Question: I'm trying to put an input, a button and a select in the same line using bootstrap/css, but the , depending on its content size, is going to the next line, as follow. What can I do?

Here is the part of the HTML:
'''
<div class="form-inline">
<div class="form-group">
<div class="input-group">
<input type="text" class="form-control" v-model="ClienteBusca.value" placeholder="Buscar cliente">
<span class="input-group-btn">
<button type="button" v-on:click.prevent="buscarCliente" class="btn btn-primary">Buscar</button>
</span>
</div>
</div>
<div class="form-group">
<select class="form-control" id="selectedCliente">
<option v-for="cliente in Clientes" v-bind:value="cliente">{{cliente.nome}}</option>
</select>
</div>
</div>
'''
Also, here is the demo: <URL>
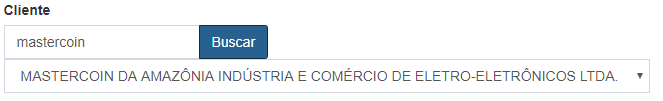
Answer: Problem with 'form-inline' is that it's applying 'width:auto;' on the select and as in your scenario content is large and enough space is not available in the first line so it's starting from the new line. Instead of using form-inline you can restructure your markup like that:
'''
<form>
<div class="row">
<div class="col-sm-4">
<div class="form-group">
<div class="input-group">
<input type="text" class="form-control" placeholder="Buscar cliente">
<span class="input-group-btn">
<button type="button" class="btn btn-primary">Buscar</button>
</span>
</div>
</div>
</div>
<div class="col-sm-8">
<div class="form-group">
<select class="form-control" id="selectedCliente">
<option>test test test test test test test test test test test test test test test
test test test test test test test test test test test test test test test
test test test test test test test test test test test test test test test
</option>
</select>
</div>
</div>
</div>
</form>
'''